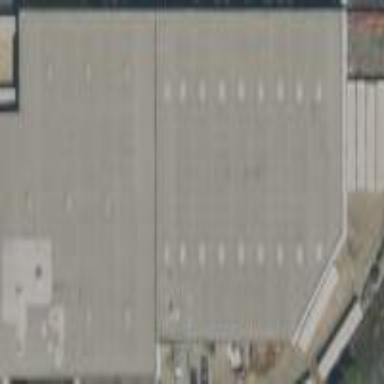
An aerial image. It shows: Warehouse building.